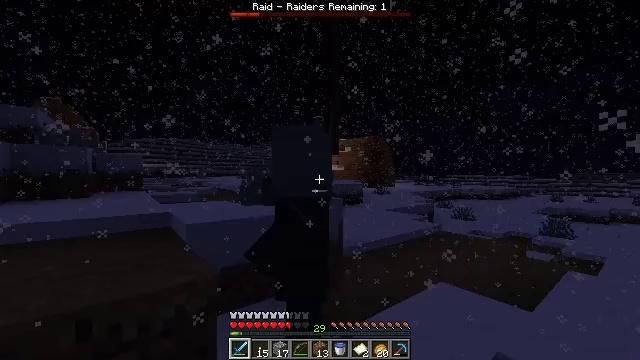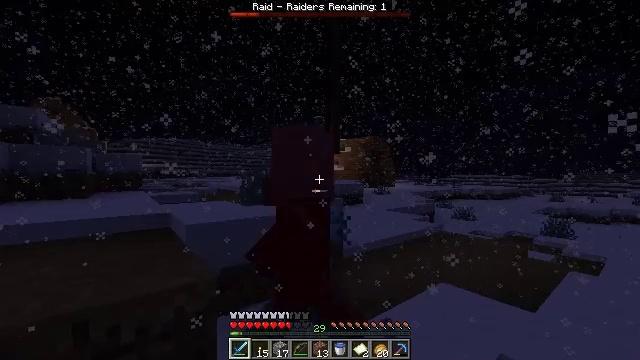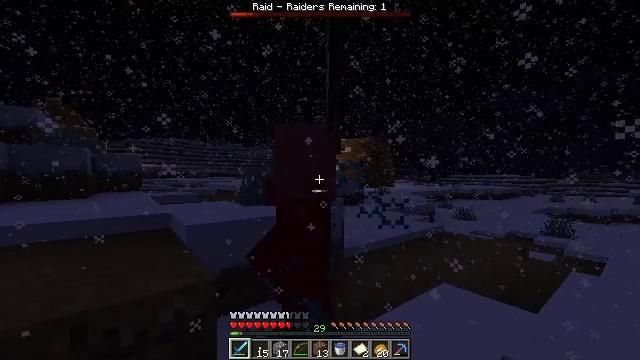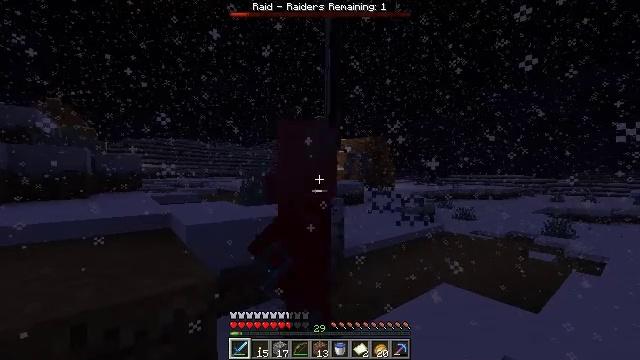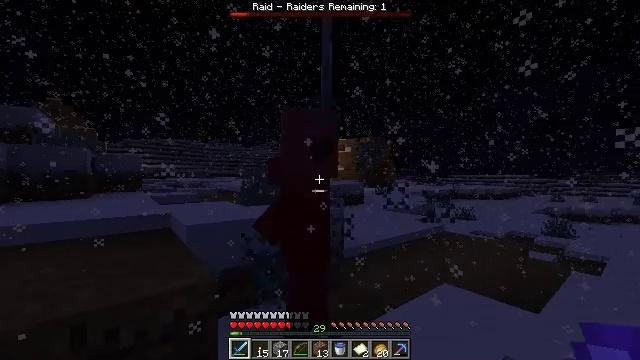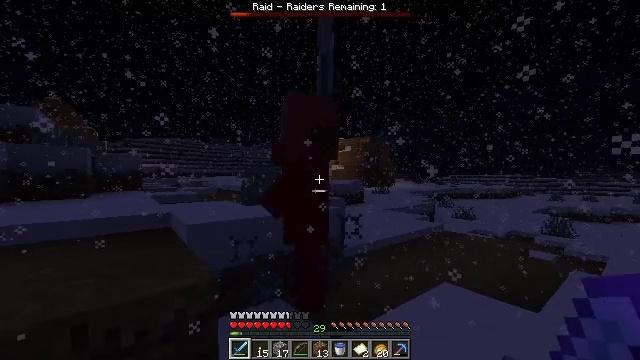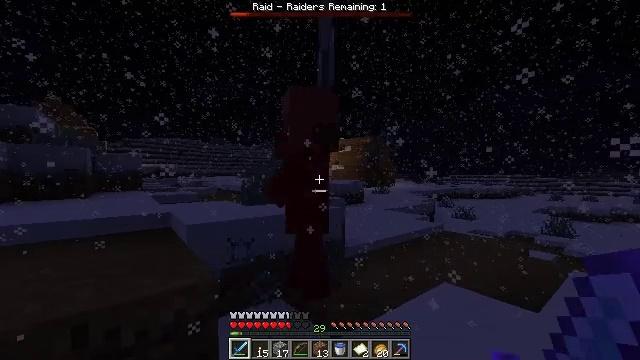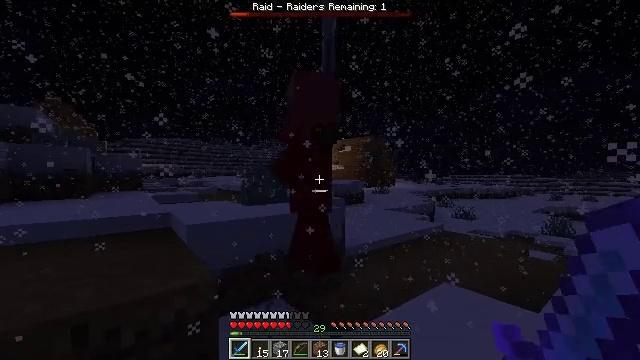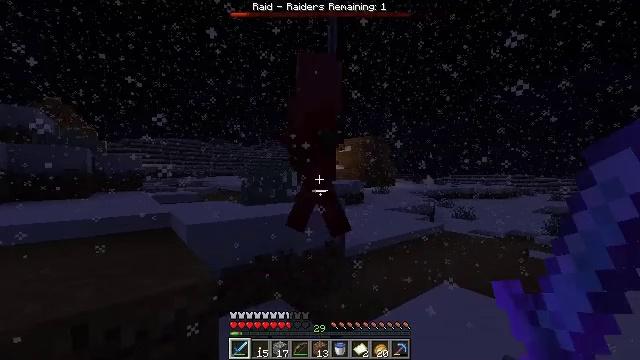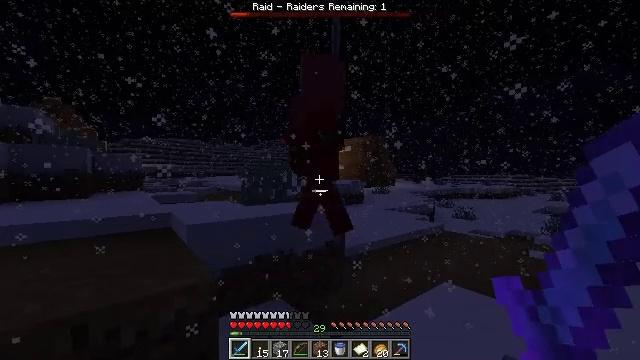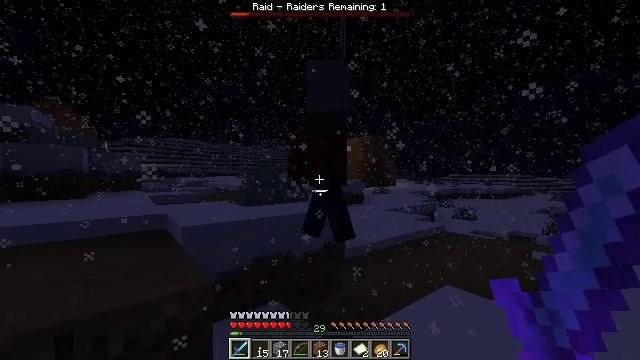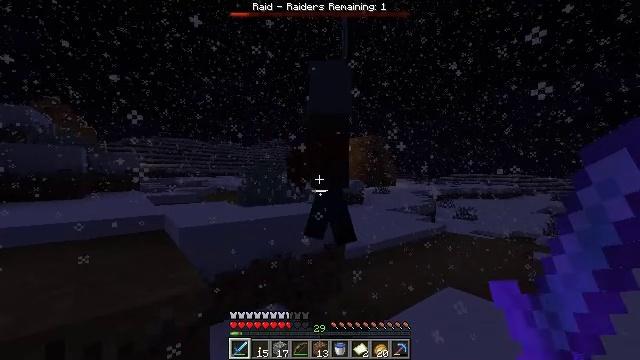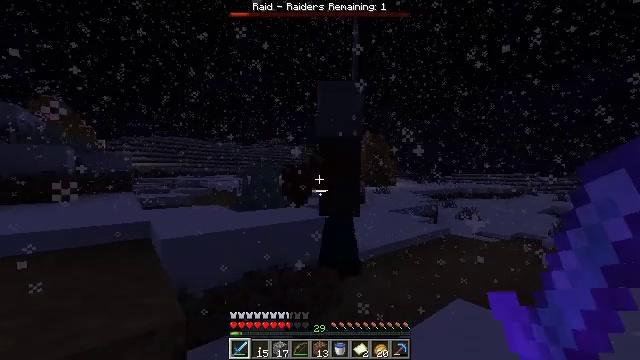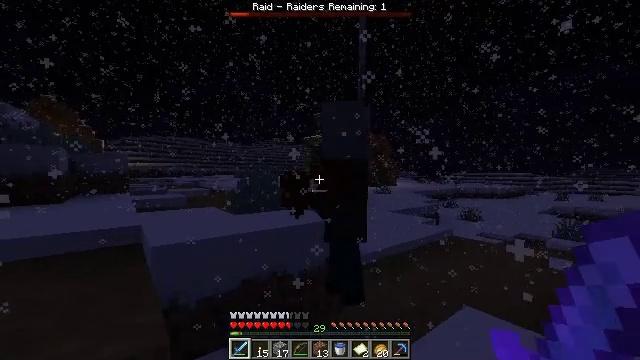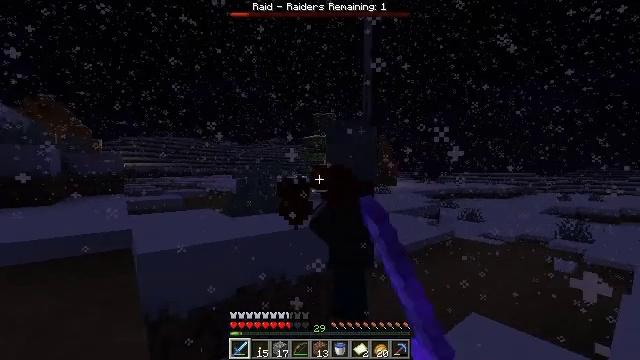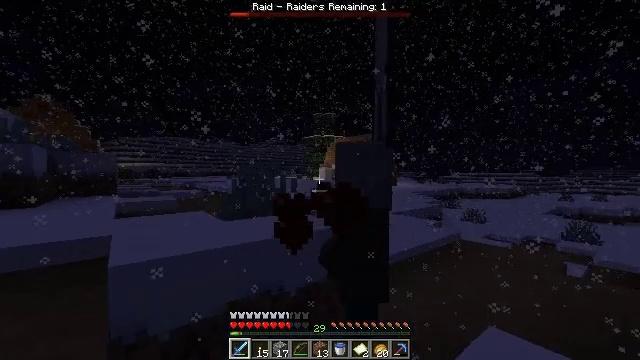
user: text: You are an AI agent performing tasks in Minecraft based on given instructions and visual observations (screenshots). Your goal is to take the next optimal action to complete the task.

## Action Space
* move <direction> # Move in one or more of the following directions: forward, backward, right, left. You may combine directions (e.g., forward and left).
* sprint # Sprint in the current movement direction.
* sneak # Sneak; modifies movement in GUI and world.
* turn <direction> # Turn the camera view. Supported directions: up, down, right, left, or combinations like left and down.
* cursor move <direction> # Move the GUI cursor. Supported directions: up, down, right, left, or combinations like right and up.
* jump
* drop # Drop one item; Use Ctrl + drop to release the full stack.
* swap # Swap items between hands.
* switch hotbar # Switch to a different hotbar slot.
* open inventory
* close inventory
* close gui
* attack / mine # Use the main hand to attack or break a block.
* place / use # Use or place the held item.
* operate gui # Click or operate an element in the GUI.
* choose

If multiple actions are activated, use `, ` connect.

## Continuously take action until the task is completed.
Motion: motion action
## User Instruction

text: Fight an illager.
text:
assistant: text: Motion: no_op
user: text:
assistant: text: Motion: no_op
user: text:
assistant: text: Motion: no_op
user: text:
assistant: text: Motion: no_op
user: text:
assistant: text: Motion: no_op
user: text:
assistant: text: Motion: no_op
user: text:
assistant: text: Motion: no_op
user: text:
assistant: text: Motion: no_op
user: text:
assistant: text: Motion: no_op
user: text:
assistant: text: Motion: move forward
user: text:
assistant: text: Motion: move forward
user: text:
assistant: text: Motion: move forward
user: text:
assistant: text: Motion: move forward, attack / mine
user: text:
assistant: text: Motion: move forward, attack / mine
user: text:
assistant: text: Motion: attack / mine
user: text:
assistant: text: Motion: attack / mine
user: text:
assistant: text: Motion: no_op
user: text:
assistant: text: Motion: no_op